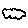
Label: cloud